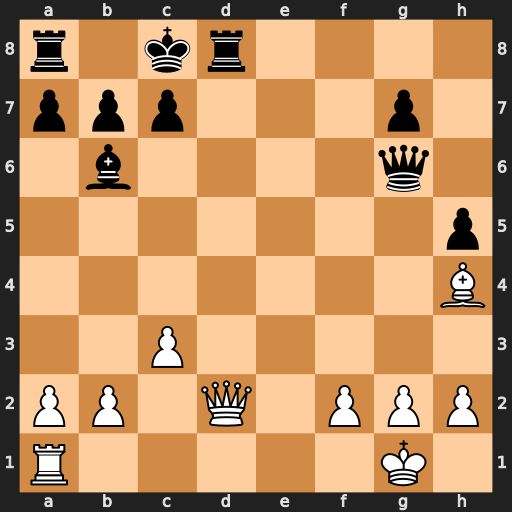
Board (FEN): r1kr4/ppp3p1/1b4q1/7p/7B/2P5/PP1Q1PPP/R5K1
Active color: w
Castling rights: -
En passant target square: -
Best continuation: Qxd8#